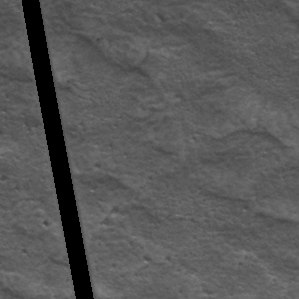
Label: frost